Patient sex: M
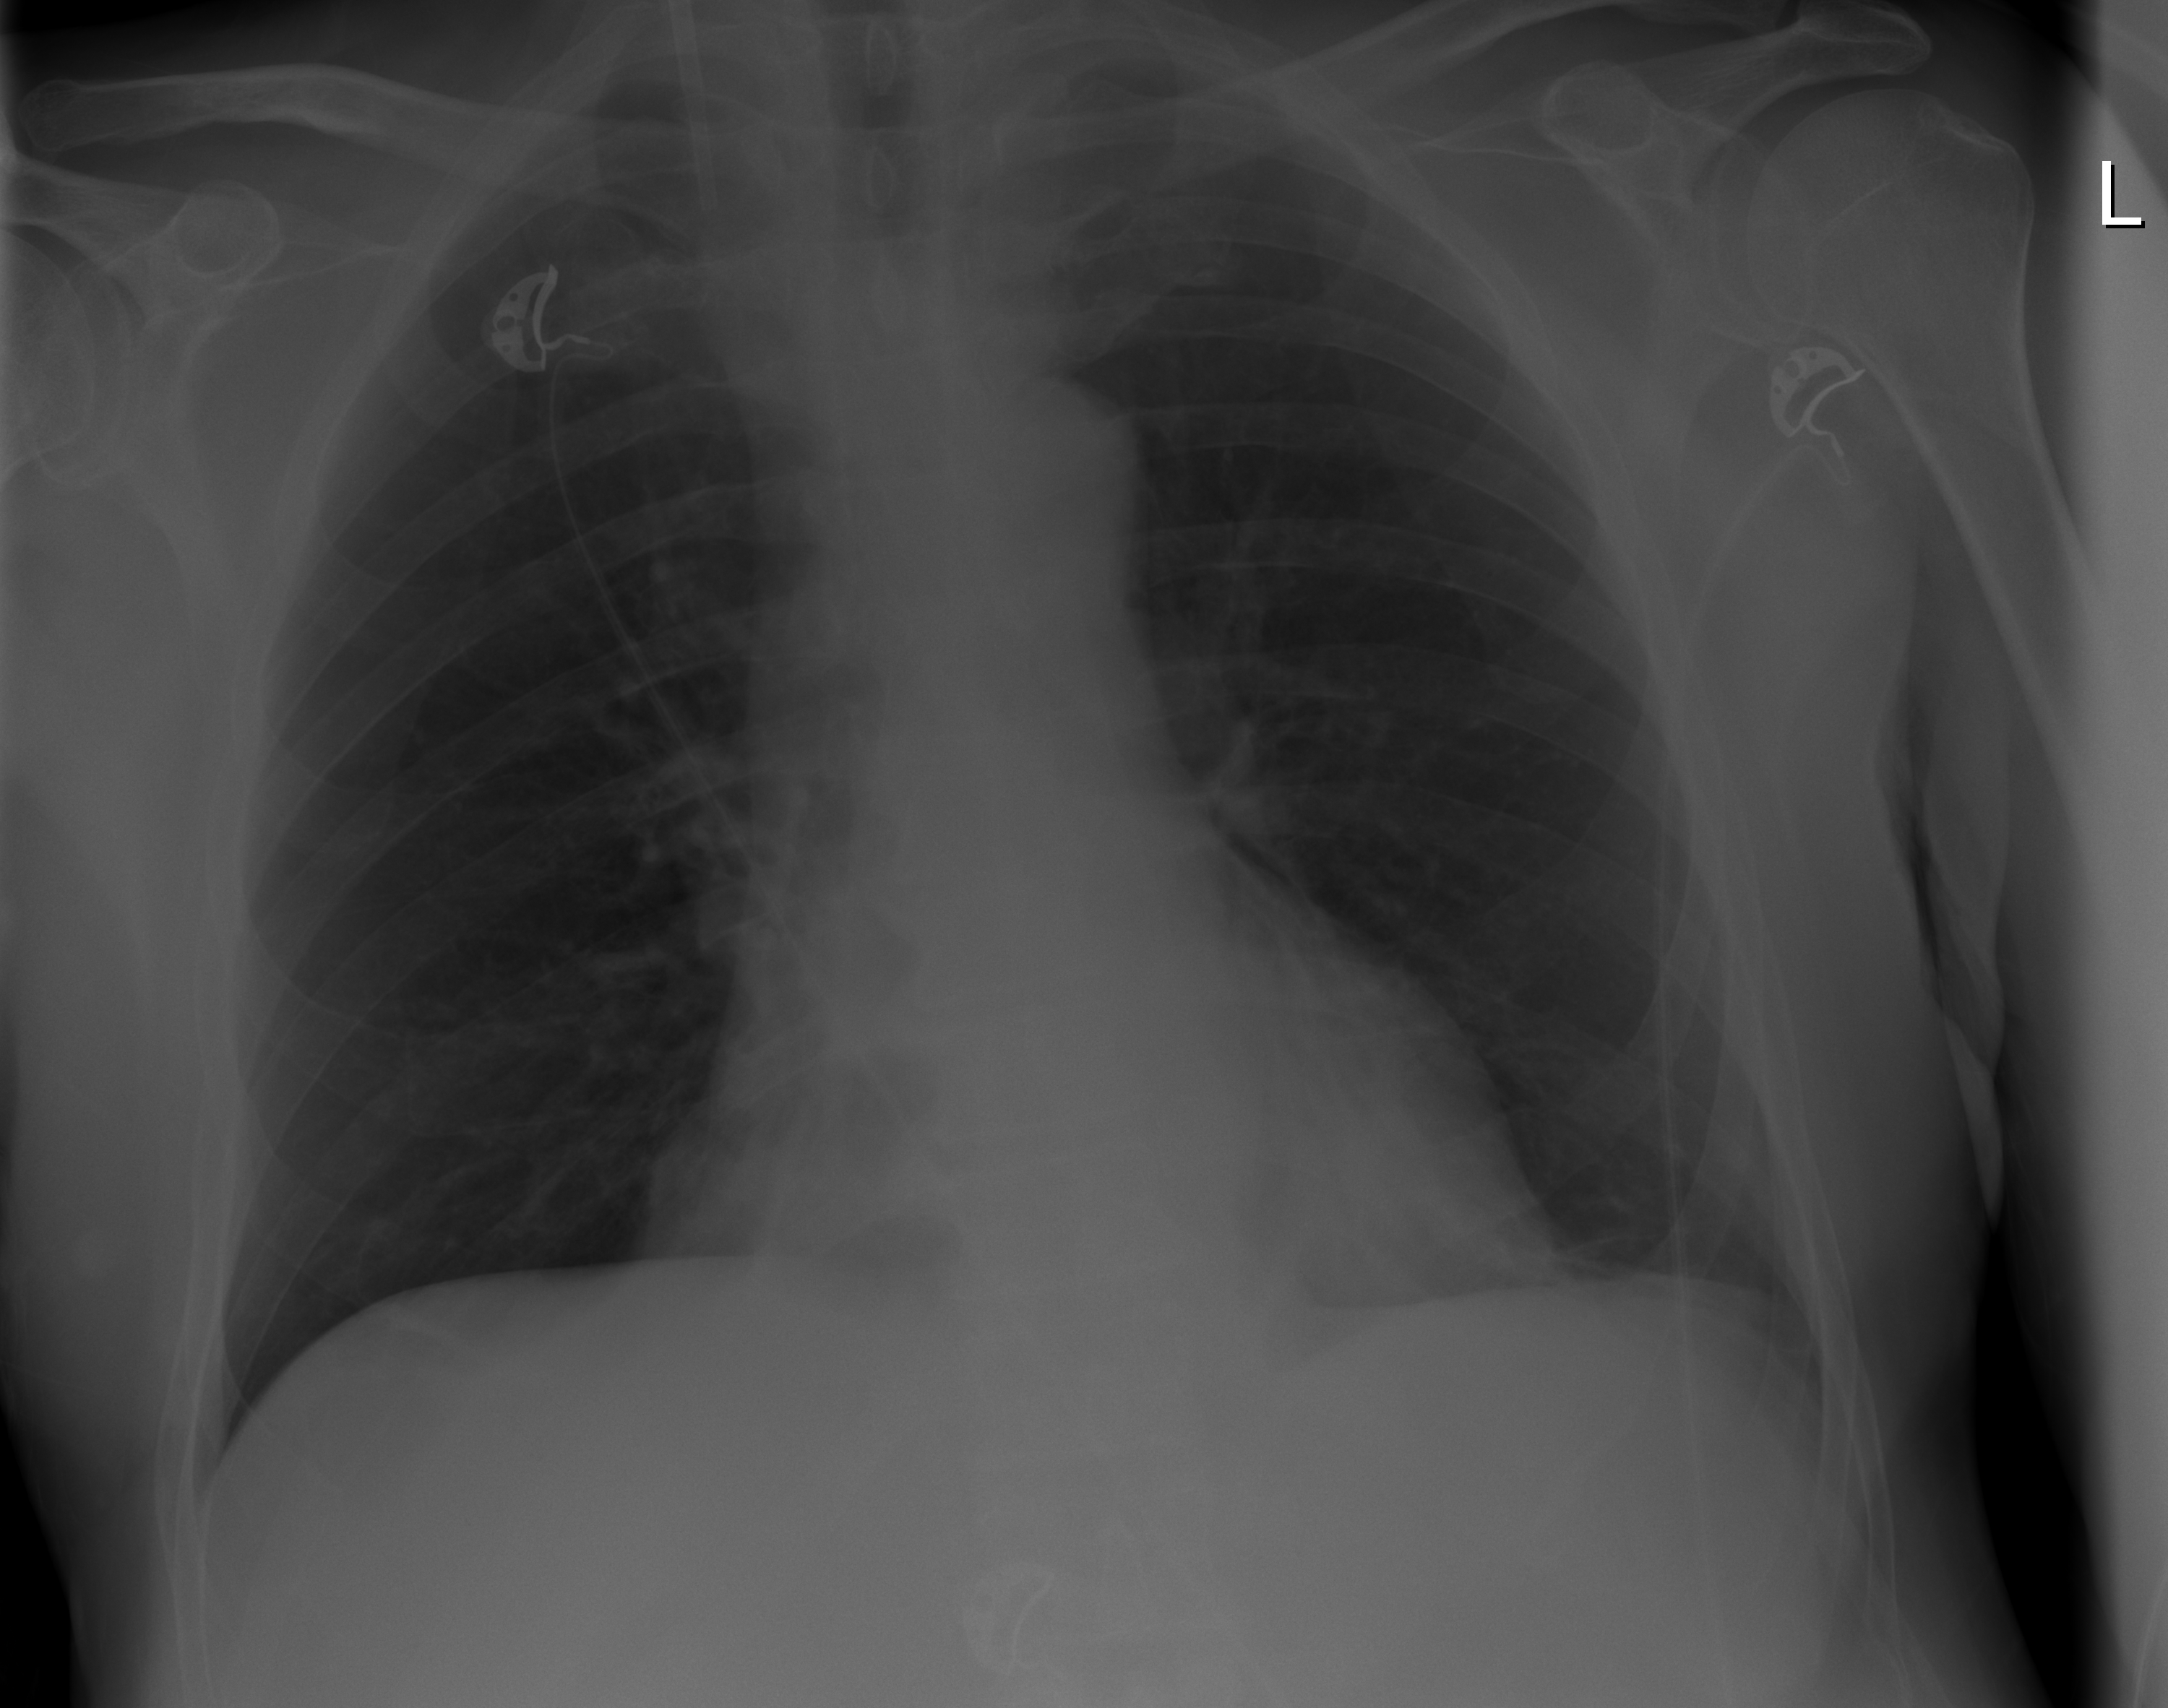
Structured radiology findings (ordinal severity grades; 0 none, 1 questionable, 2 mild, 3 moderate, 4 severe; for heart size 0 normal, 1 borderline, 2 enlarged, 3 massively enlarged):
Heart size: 0
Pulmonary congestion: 1
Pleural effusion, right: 0
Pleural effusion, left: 0
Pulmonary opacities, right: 0
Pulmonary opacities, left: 0
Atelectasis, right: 0
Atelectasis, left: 2